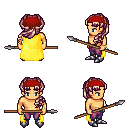
a pixel art fantasy rpg character, male body template, human, tanned skin, yellow cape, magenta pants, white blonde princess hairstyle, red bandana, bracelets, metal boots, spear, four views (front, back, left, right), 2x2 character sprite sheet, small pixel art, hard edges, no anti-aliasing